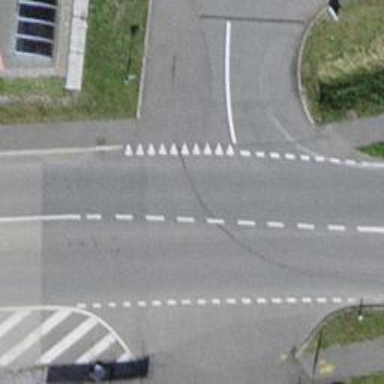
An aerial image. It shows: Asphalt footway with unmarked crossing.